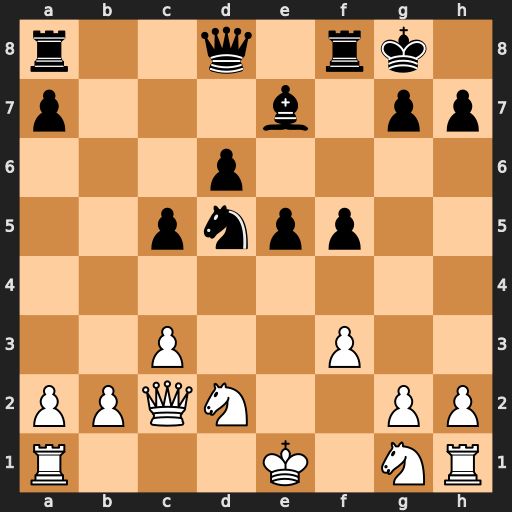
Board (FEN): r2q1rk1/p3b1pp/3p4/2pnpp2/8/2P2P2/PPQN2PP/R3K1NR
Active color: w
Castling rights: KQ
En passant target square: -
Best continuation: Qb3 c4 Qxc4 Kh8 Qxd5